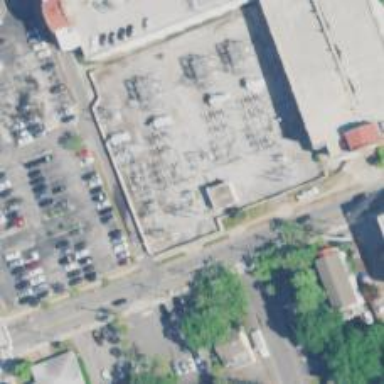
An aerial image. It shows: Switch for power supply.